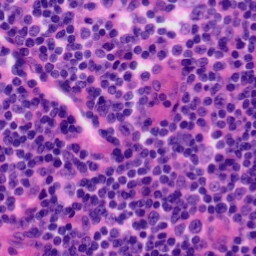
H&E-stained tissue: Tonsil